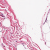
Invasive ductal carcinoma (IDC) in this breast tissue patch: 0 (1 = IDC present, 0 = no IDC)